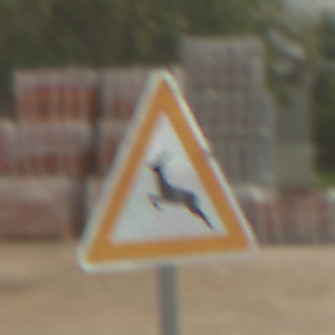
Verkehrszeichen: WildwechselRechts
Umgebung: Outdoor, Suburban
Tageszeit: MorningAfternoon
Wetter: PartlyCloudy
Licht: Natural
Jahreszeit: NotSpecified
Kontrast: LowContrast